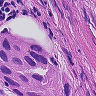
Metastatic tissue present: yes